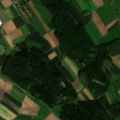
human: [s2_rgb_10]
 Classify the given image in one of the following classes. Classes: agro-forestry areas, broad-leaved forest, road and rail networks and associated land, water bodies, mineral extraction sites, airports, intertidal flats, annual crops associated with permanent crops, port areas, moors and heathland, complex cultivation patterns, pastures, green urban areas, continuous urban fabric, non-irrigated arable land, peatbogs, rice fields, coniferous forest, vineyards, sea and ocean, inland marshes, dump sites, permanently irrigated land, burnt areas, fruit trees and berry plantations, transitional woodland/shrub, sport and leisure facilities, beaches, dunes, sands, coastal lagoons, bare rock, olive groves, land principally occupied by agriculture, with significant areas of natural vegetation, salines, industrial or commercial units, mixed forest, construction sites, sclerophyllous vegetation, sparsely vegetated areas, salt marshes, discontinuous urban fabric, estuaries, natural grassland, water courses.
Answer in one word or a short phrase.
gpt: discontinuous urban fabric, non-irrigated arable land, broad-leaved forest, mixed forest